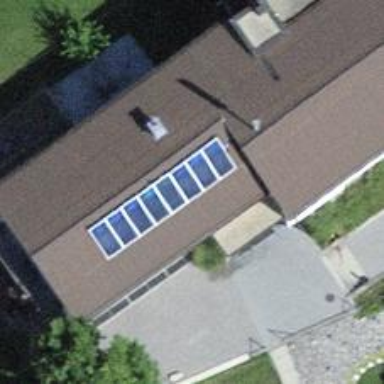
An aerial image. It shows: Solar power generator utilizing photovoltaic technology with solar photovoltaic panels.